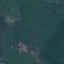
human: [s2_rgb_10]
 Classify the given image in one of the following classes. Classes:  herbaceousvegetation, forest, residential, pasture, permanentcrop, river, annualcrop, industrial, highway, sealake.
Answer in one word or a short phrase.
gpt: Pasture